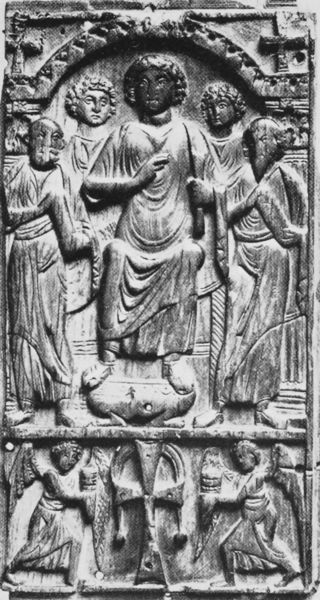
Titel: Christus thront zwischen Petrus und Paulus
Institution: Paris, Coll. Marquet de Vasselot
Schlagwörter: mann, sitzen, finger, geste, marmor, männer, stein, kirche, gewand, gewänder, engel, relief, bogen, figuren, kaiser, könig, thron, draperie, bildhauerei, kreuz, fries, portal, gestus, jesus, romanik, segnen, heilige, jünger, heilig, christentum, schwur, triumphbogen, deesis, apostel, gaben, evangelisten, segnungsgestus